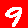
Digit: 9